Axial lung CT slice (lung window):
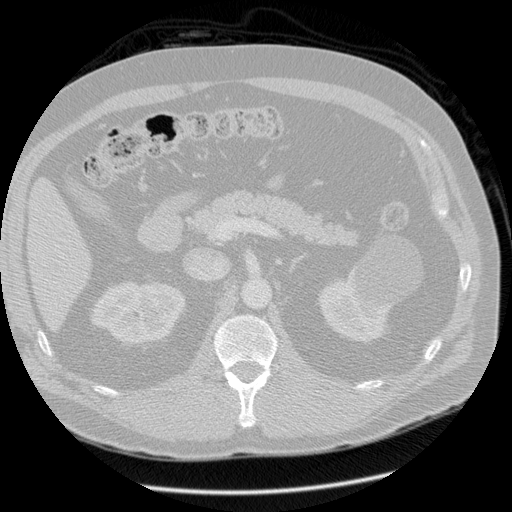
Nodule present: no